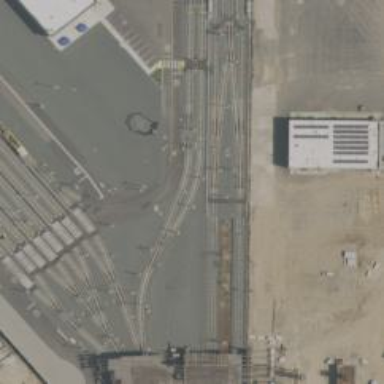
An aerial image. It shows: Light rail service yard with electrified contact lines.